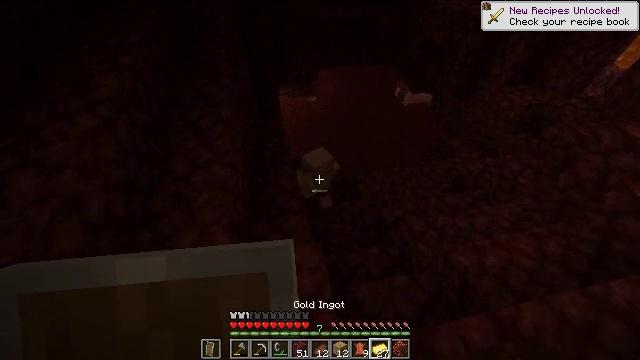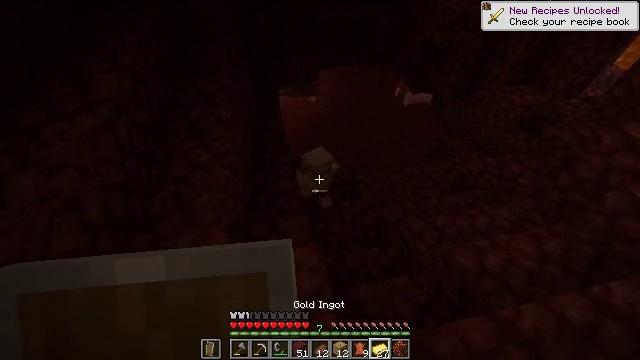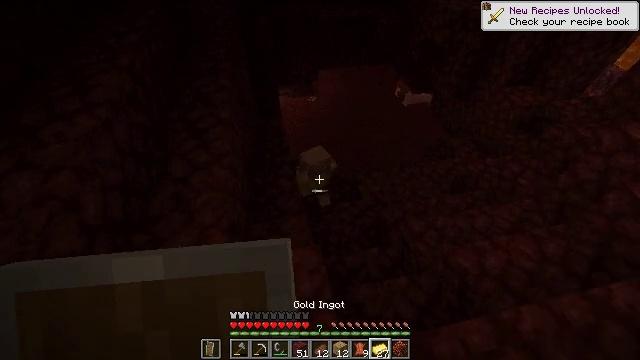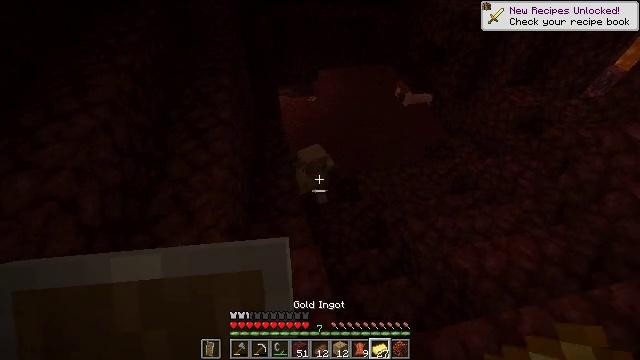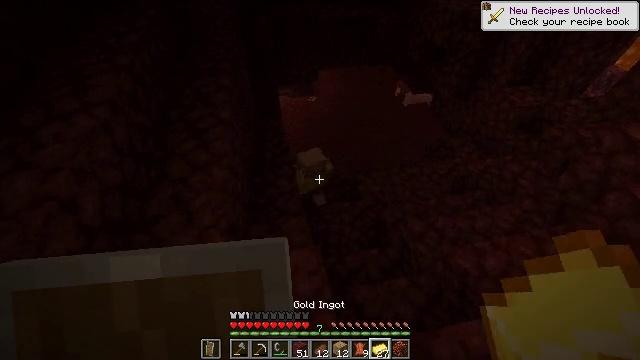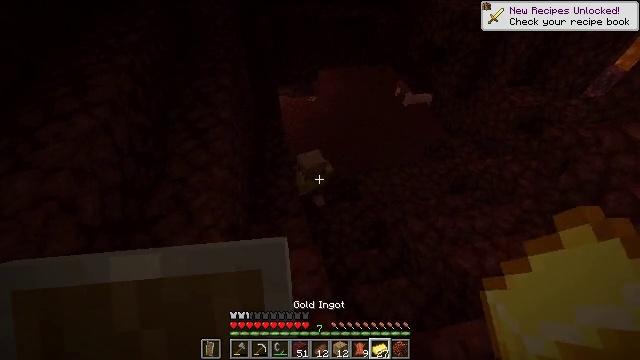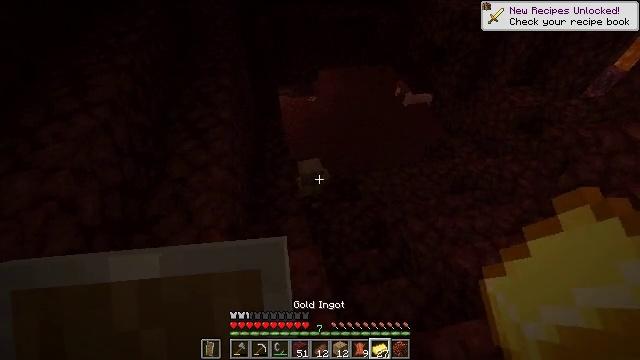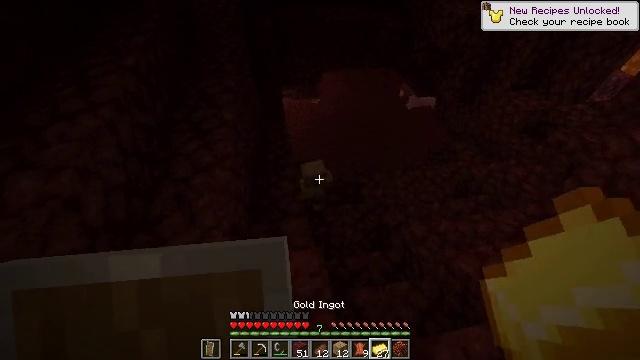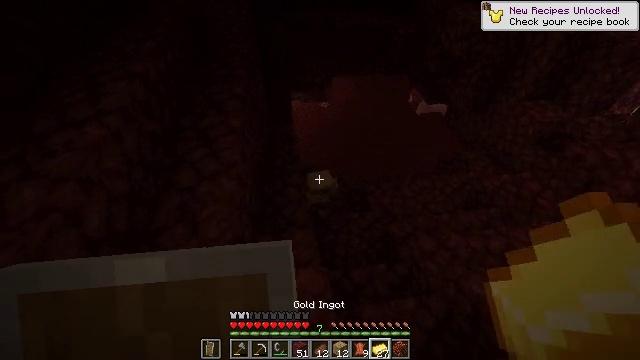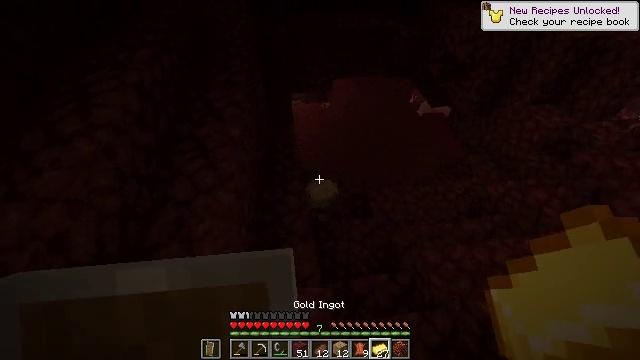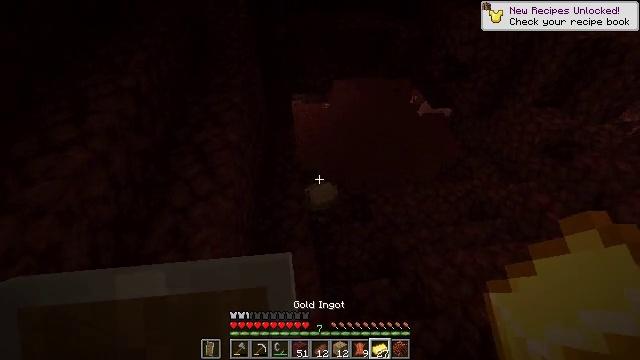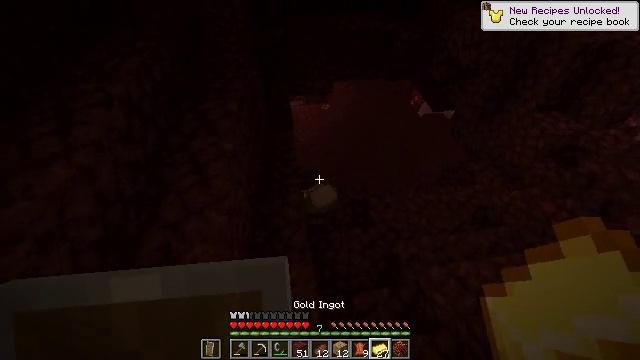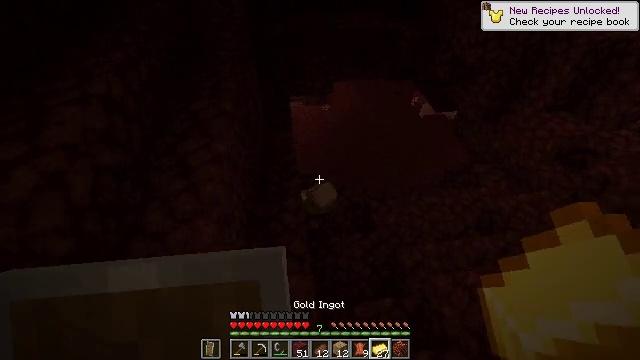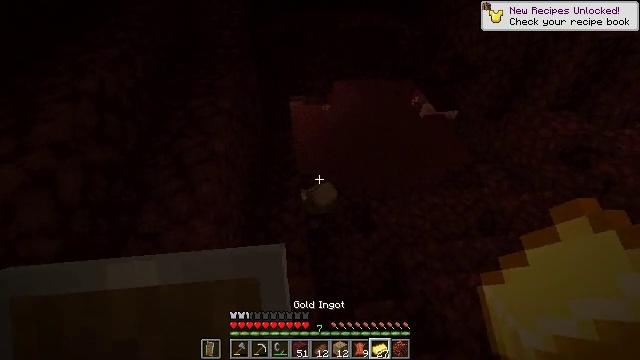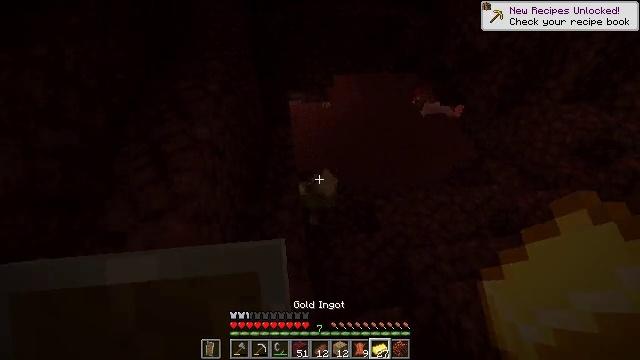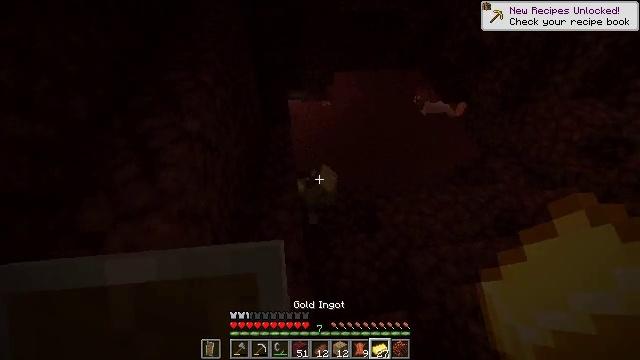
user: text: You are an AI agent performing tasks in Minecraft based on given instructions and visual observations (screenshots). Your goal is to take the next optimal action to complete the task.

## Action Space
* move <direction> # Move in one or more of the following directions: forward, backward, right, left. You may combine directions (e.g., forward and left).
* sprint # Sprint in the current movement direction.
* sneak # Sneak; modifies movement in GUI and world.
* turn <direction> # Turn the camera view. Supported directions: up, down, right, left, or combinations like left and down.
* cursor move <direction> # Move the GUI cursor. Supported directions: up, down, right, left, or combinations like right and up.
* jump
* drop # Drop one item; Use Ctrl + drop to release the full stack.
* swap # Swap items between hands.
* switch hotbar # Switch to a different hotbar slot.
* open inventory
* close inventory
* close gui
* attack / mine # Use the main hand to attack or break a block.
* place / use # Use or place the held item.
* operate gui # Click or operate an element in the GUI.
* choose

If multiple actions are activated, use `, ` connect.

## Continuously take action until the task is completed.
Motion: motion action
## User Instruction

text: Remove a gold ingot from the inventory.
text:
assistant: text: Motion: no_op
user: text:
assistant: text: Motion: no_op
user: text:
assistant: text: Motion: no_op
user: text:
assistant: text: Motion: no_op
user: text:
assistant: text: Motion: no_op
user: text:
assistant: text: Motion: no_op
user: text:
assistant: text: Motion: move forward
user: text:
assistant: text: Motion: move forward, turn left
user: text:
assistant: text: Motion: move forward
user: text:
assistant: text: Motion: move forward
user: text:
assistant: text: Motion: move forward
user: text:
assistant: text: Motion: move forward
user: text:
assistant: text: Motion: move forward
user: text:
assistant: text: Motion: move forward
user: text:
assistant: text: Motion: move forward
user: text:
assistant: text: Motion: move forward
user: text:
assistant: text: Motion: move forward
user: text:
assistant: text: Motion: move forward
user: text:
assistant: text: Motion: move forward
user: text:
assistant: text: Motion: no_op
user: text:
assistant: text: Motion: no_op
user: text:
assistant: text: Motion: no_op
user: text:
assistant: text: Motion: no_op
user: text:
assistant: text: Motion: no_op
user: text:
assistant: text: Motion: turn up
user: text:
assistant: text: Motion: turn up
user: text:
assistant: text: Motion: no_op
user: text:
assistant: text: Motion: no_op
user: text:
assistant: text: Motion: no_op
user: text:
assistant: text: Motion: no_op